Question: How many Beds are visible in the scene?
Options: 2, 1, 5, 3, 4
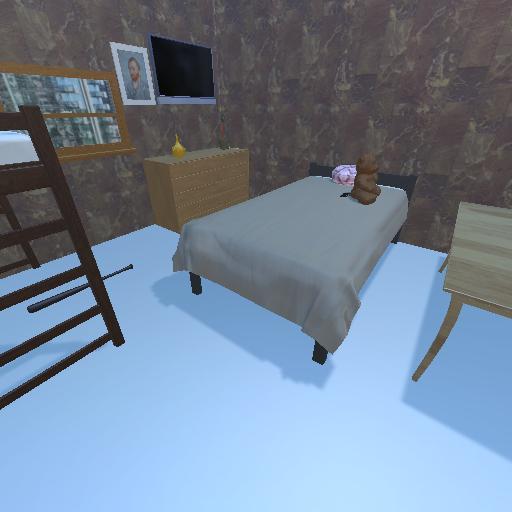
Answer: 2